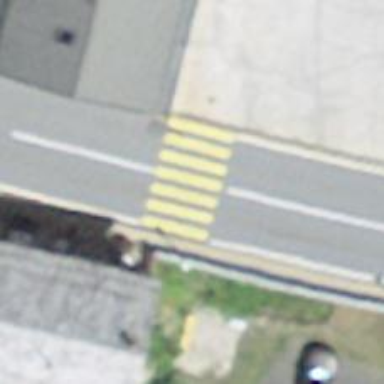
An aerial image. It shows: Uncontrolled zebra crossing on the road.